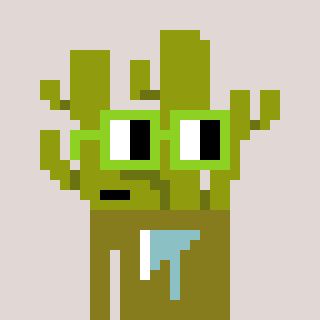
a pixel art character with square light green glasses, a cactus-shaped head and a gunk-colored body on a warm background